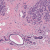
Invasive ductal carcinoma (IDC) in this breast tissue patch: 1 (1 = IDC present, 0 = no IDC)